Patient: sex M, age 44
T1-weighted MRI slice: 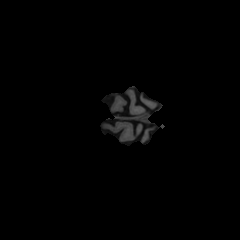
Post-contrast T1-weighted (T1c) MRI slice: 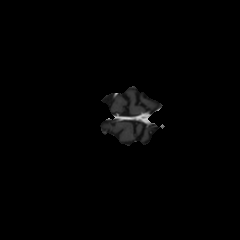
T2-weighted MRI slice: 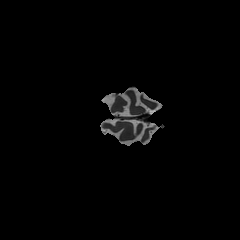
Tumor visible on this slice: no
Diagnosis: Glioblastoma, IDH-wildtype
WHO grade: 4